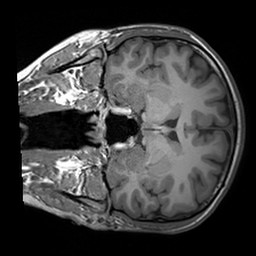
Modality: T1w
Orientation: coronal
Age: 24
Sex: female
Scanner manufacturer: siemens
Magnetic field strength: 3 T
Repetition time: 1.6 s
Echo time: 0.00236 s